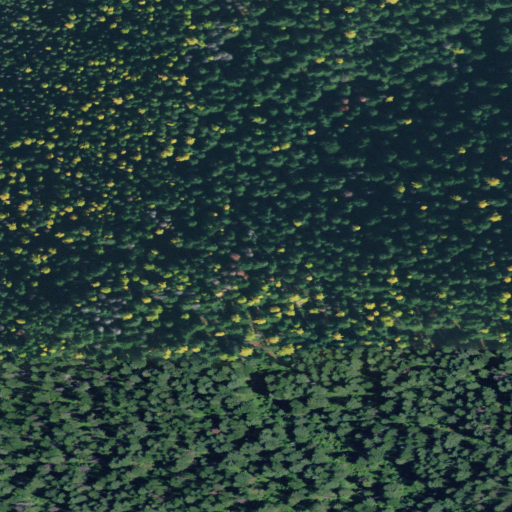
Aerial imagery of cliff(s) in Idaho named Packsack Point containing only evergreen forest